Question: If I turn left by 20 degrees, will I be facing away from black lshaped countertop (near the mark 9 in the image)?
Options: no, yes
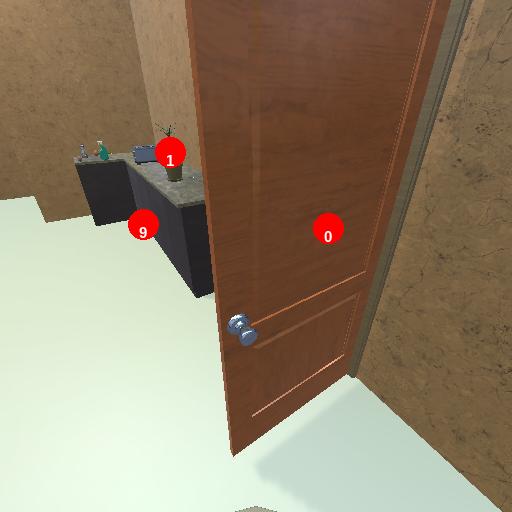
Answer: no